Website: lowes
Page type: review-order
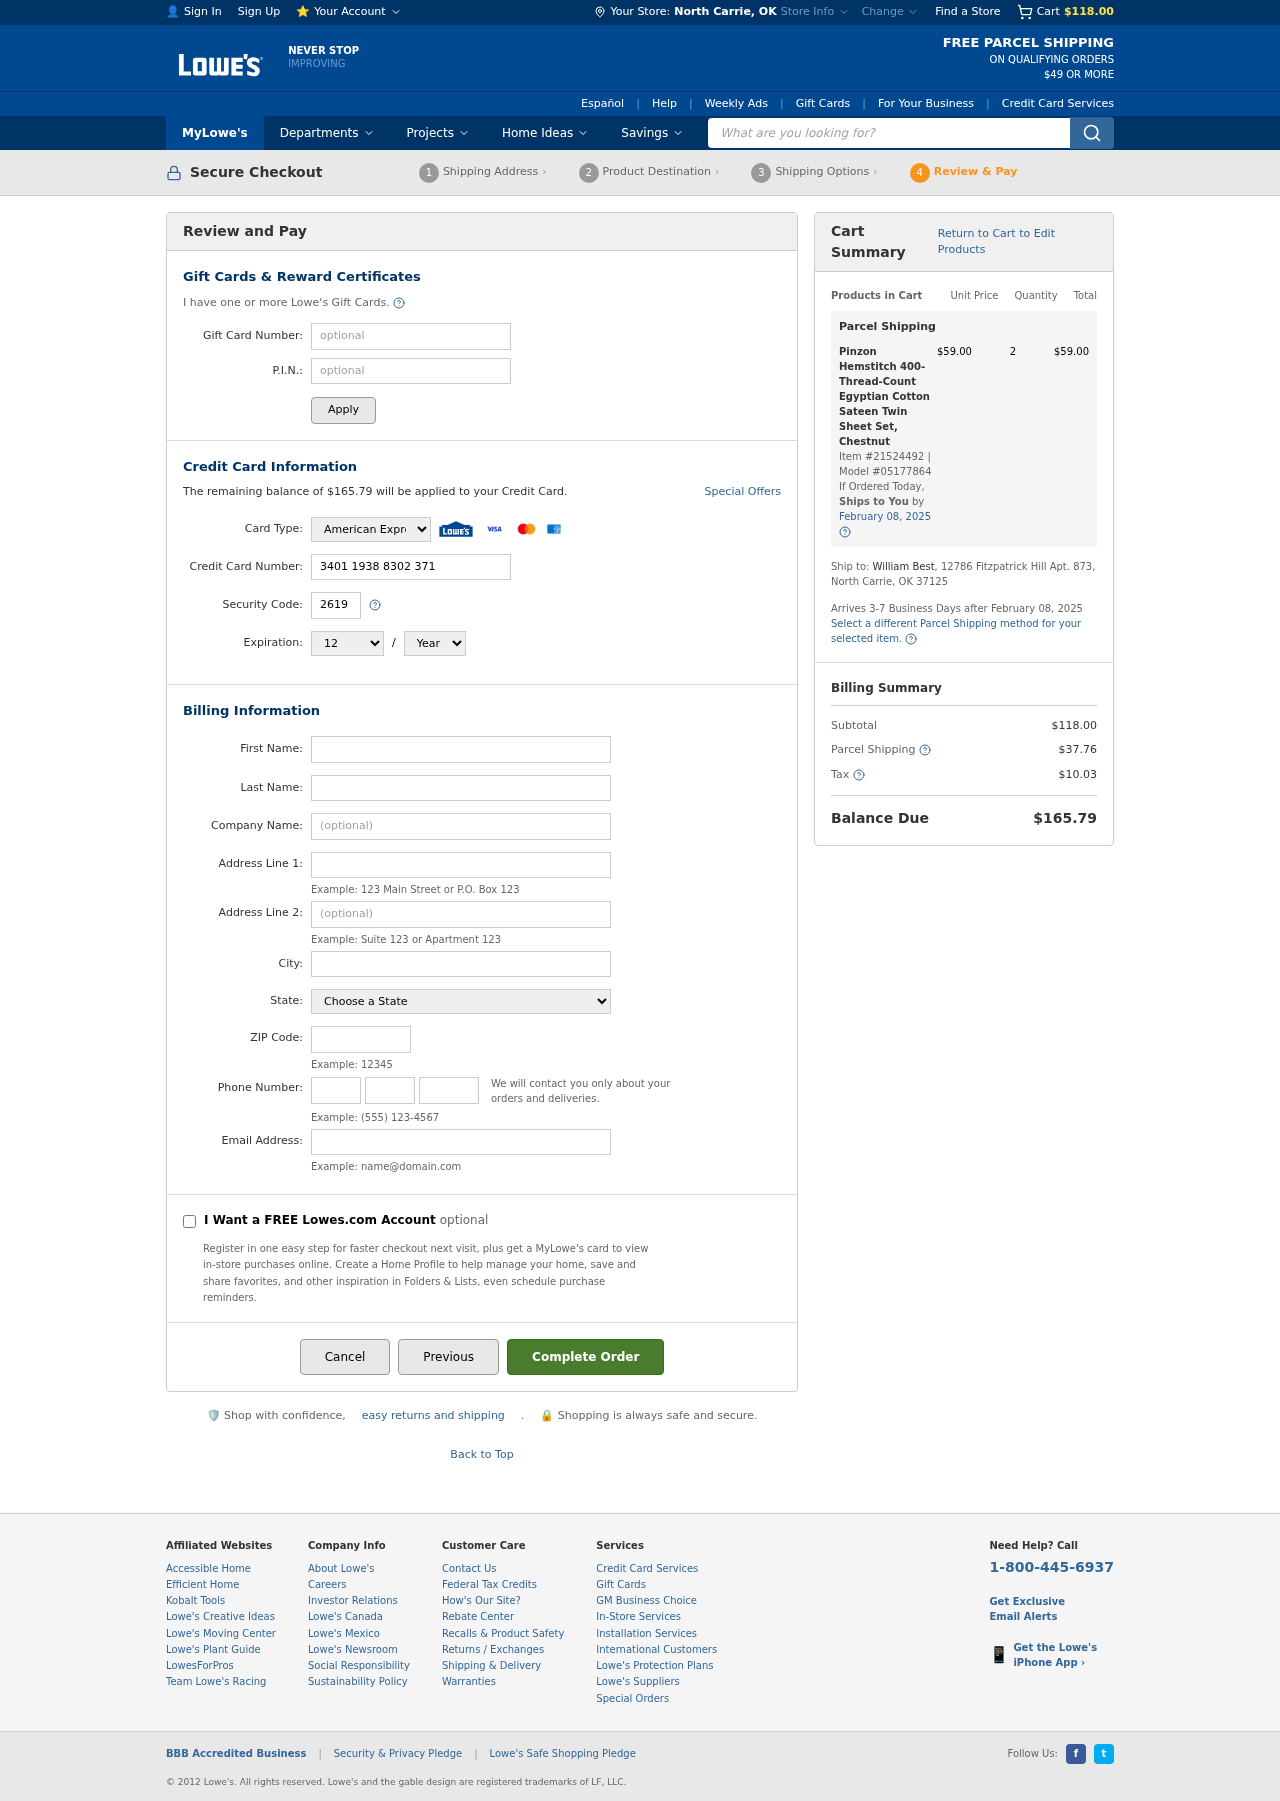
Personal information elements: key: PII_CARD_CVV
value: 2619
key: PII_CARD_EXPIRY_MONTH
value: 12
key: PII_CARD_EXPIRY_YEAR
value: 30
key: PII_CARD_NUMBER
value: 3401 1938 8302 371
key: PII_CARD_TYPE
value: American Express
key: PII_CITY
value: North Carrie
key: PII_CITY_STATE
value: North Carrie, OK
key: PII_EMAIL
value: william_best@hotmail.com
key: PII_FIRSTNAME
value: William
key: PII_LASTNAME
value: Best
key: PII_PHONE_AREA
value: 389
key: PII_PHONE_PREFIX
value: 810
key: PII_PHONE_SUFFIX
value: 0768
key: PII_POSTCODE
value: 37125
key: PII_STATE
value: Oklahoma
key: PII_STREET
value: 12786 Fitzpatrick Hill Apt. 873
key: PII_STREET2
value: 12786 Fitzpatrick Hill Apt. 873
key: PII_STREET2
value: Apt. 575
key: PII_FULLNAME2
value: William Best
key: PII_CITY_STATE_ZIP2
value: North Carrie, OK 37125
Product elements: key: PRODUCT1_NAME
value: Pinzon Hemstitch 400-Thread-Count Egyptian Cotton Sateen Twin Sheet Set, Chestnut
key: PRODUCT1_PRICE
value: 59
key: PRODUCT1_QUANTITY
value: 2
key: PRODUCT1_ITEM_NUMBER
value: Item #21524492
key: PRODUCT1_MODEL_NUMBER
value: Model #05177864
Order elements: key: ORDER_SUBTOTAL
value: $118.00
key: ORDER_BALANCE_DUE
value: $165.79
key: ORDER_SHIPPING_DATE
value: February 08, 2025
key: ORDER_ITEM_TOTAL
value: $59.00
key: ORDER_SHIPPING_DATE2
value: February 08, 2025
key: ORDER_SHIPPING_COST
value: $37.76
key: ORDER_TAX
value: $10.03
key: ORDER_TOTAL
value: $165.79
Search elements: key: HEADER_SEARCH
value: What are you looking for?